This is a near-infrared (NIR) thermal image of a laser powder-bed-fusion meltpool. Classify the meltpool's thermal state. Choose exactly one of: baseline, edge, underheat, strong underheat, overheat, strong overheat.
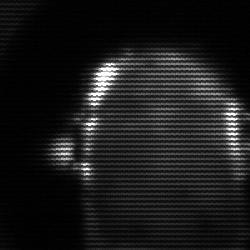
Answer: baseline